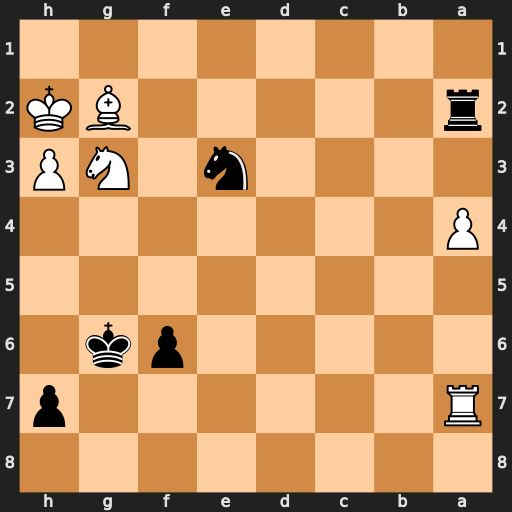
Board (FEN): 8/R6p/5pk1/8/P7/4n1NP/r5BK/8
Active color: b
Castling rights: -
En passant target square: -
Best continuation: Rxg2+ Kh1 Rxg3